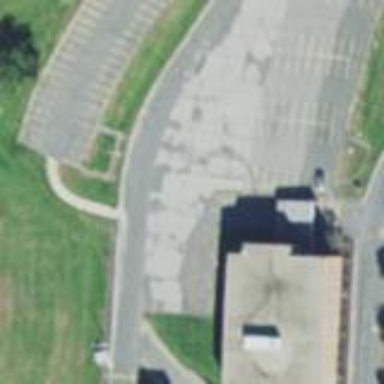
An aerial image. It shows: Parking area.